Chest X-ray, PA view. Patient: 34 years old, sex F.
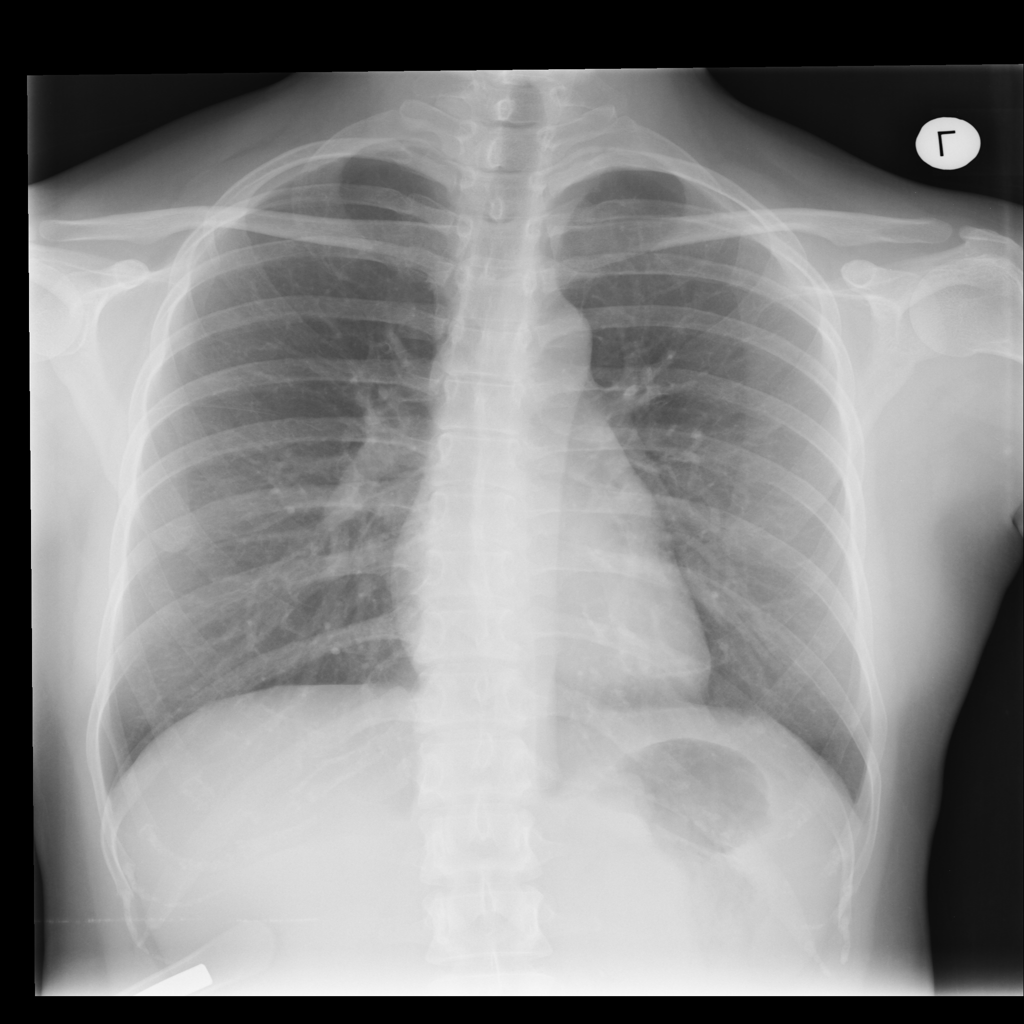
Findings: No Finding